Field crop: maize
Growth stage: 1
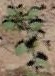
Species: convolvulus